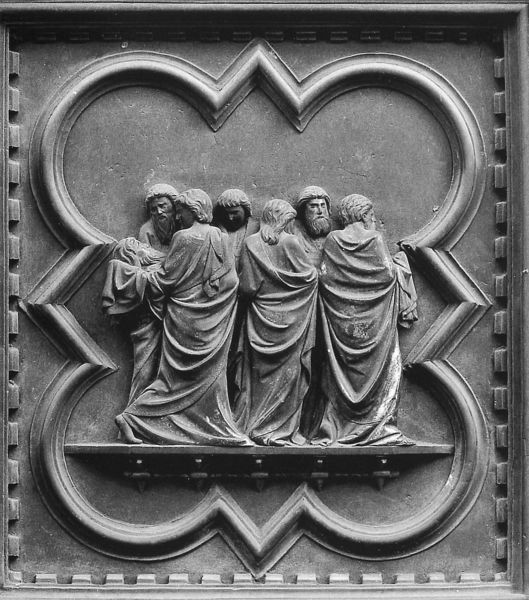
Titel: Südportal
Künstler: Andrea Pisano
Standort: Florenz, Baptisterium (EU - I - Toskana)
Schlagwörter: frauen, menschen, marmor, männer, tanz, bart, bärte, rahmen, stein, tragen, kirche, boden, gewand, gewänder, gotik, skulptur, relief, man, figuren, verzierung, plastik, platte, fotografie, medaillon, kloster, schwarzweiß, kathedrale, portal, jesus, kreuzigung, romanik, florenz, mönch, mönche, abtei, sechs, quadrat, kassette, vierpass, apostel, gemeiselt, bronzeportal